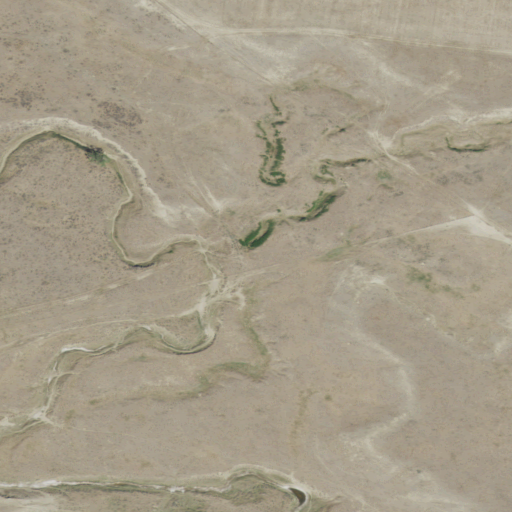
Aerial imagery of valley in Montana named Bair Coulee containing grassland and shrub